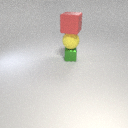
large yellow rubber sphere below large red rubber cube